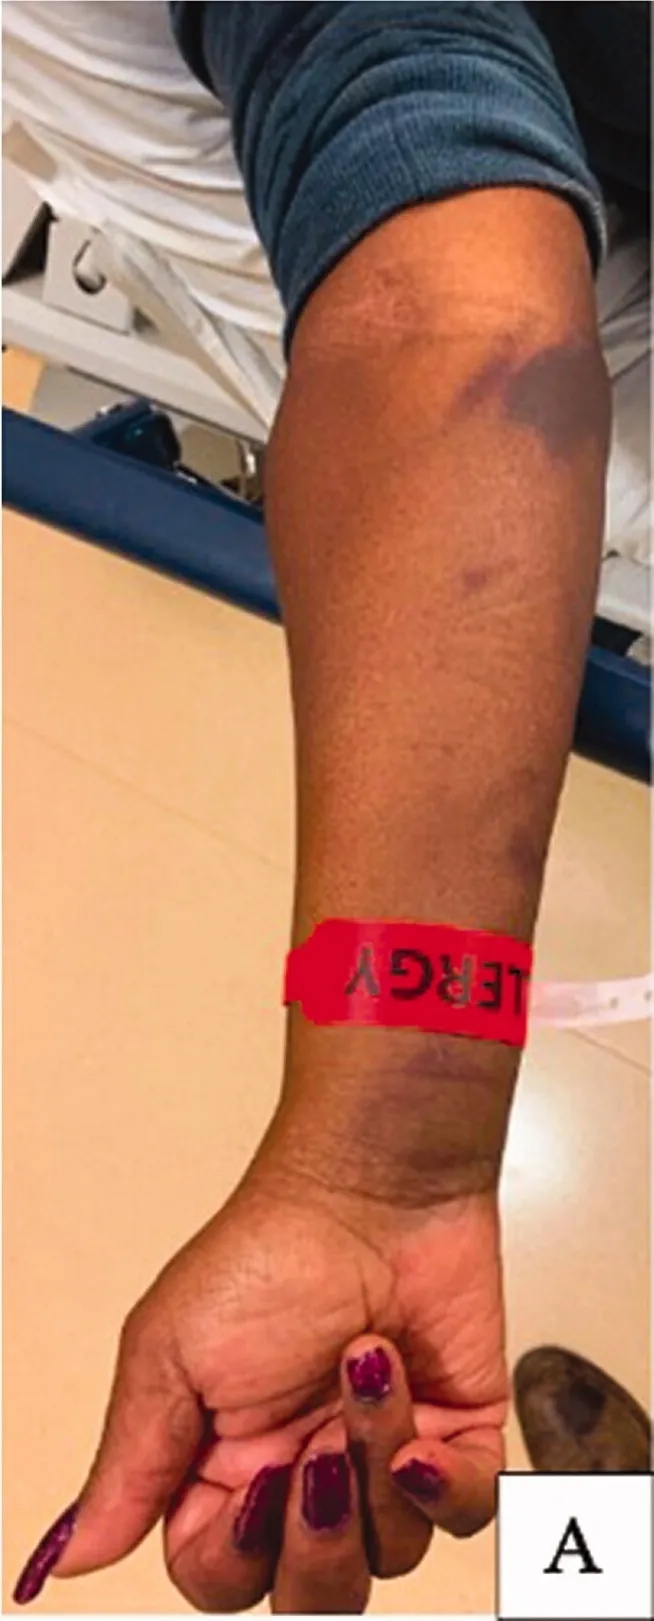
Presentation day of fasciotomy. (A) Right upper extremity with fingers held in flexion.
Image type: medical_photograph (skin_photograph)